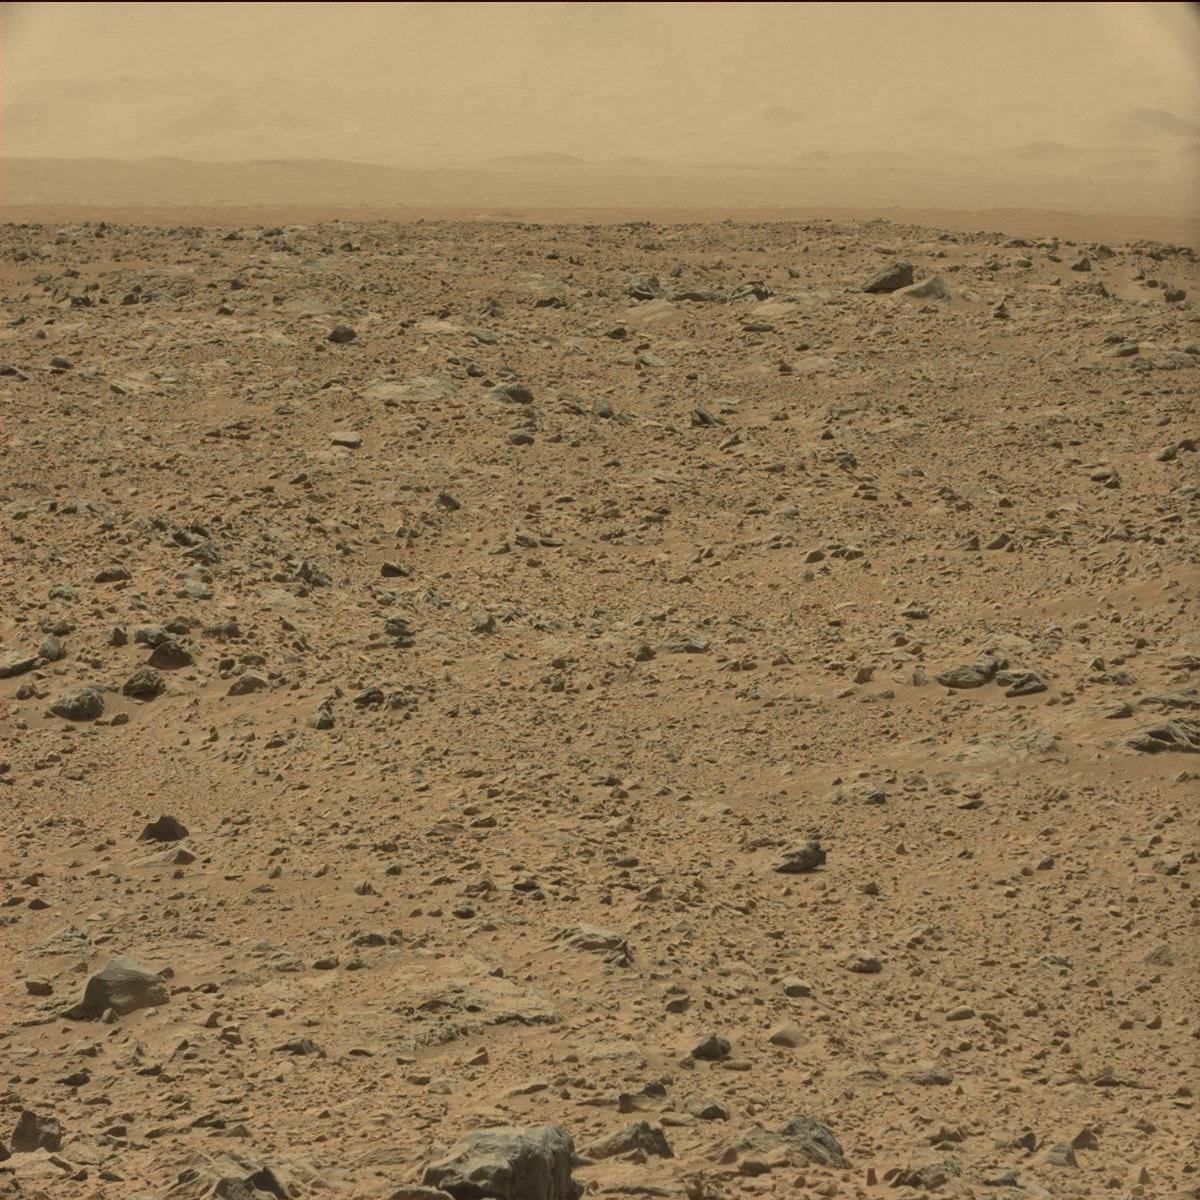
Terrain classes present: Bedrock, Ridge, Rock, Sand / Soil